Question: I've run into some trouble with Bootstrap 3.2.0. Basically, I have a header menu with some elements and inline with that I have a simple login form.
Please see my code <URL>
the problem is that the css in not correctly handling the left and right floated elements
Weirdly enough, everything seems to work when only a single input element is present, as you can see <URL>
Please note that the html is taken directly from Bootstrap examples at
'''
- http://getbootstrap.com/examples/jumbotron/
- http://getbootstrap.com/examples/dashboard/
'''
p.s. the Jumbotron seems to work just fine with the login form but I'm guessing that is because there is no ul/li left floating menu
I'd appreciate any help you can offer
Thank you
Hey guys and thank you for replies so far. I'm not sure whether this is the expected behaviour
->
i.e. the login form is pushed to the next row, but I would expect it to collapse everything into a "mobile" type of menu before pushing the form down onto the next row.
p.s. the screenshot above is from Firefox 31.0 (and I see the same Chrome Version 36.0.1985.125 m)
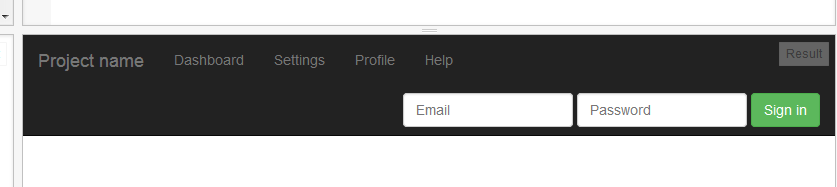
Answer: A few ways you can handle this...
1) Customize the Bootstrap CSS so the menu collapses at a different screen size: i.e. at <URL>, change '@grid-float-breakpoint' to = '@screen-md-min'.
2) Add some of your own custom CSS to shrink the input fields to ~ 'width:100px' at the right time, via a custom class added to the input-group, and a media query:
'''
@media(min-width:768px) and (max-width:992px){
.custom-class{width:100px;} /* tweak this px-count to get exactly what you want */
}
'''
3) Using Bootstrap's hidden/visible column classes, put the login elements within a 'popover' for only the 'sm' screen size. This is the "Advanced" option, and is probably overkill, but fun to try. It would be something like:
'''
...
<div class="visible-sm">
<div class="popover" html="true">Put your inputs, button and other HTML here</div>
</div>
<div class="hidden-sm">
<input ... ><!-- Put your regular login here -->
'''